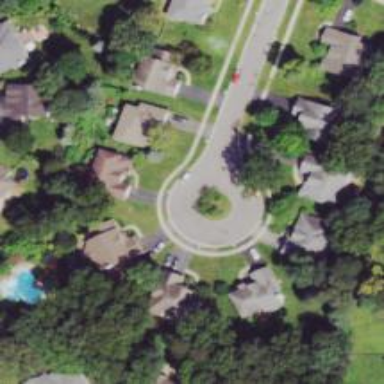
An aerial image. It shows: Turning loop on the road.